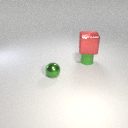
small green metal sphere to the left of small green rubber cylinder